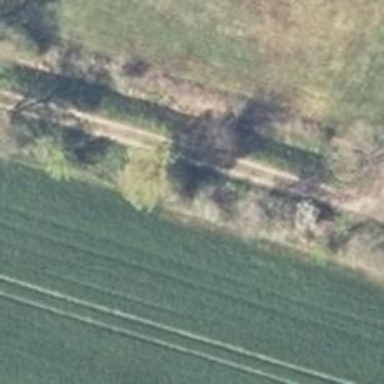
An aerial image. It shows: Row of deciduous broadleaved trees.